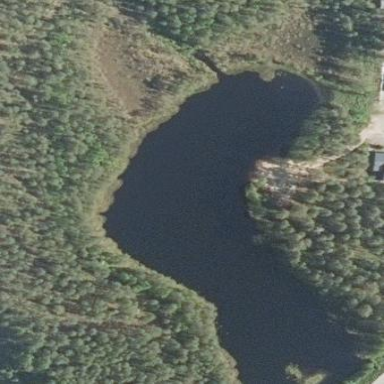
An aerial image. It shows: Pond with natural water.